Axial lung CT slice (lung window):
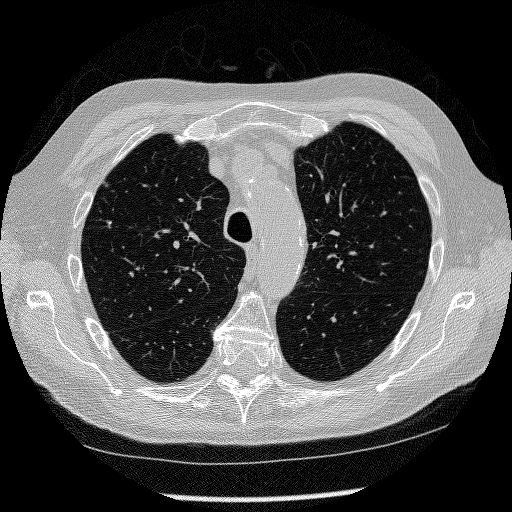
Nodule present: yes
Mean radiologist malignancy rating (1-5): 1